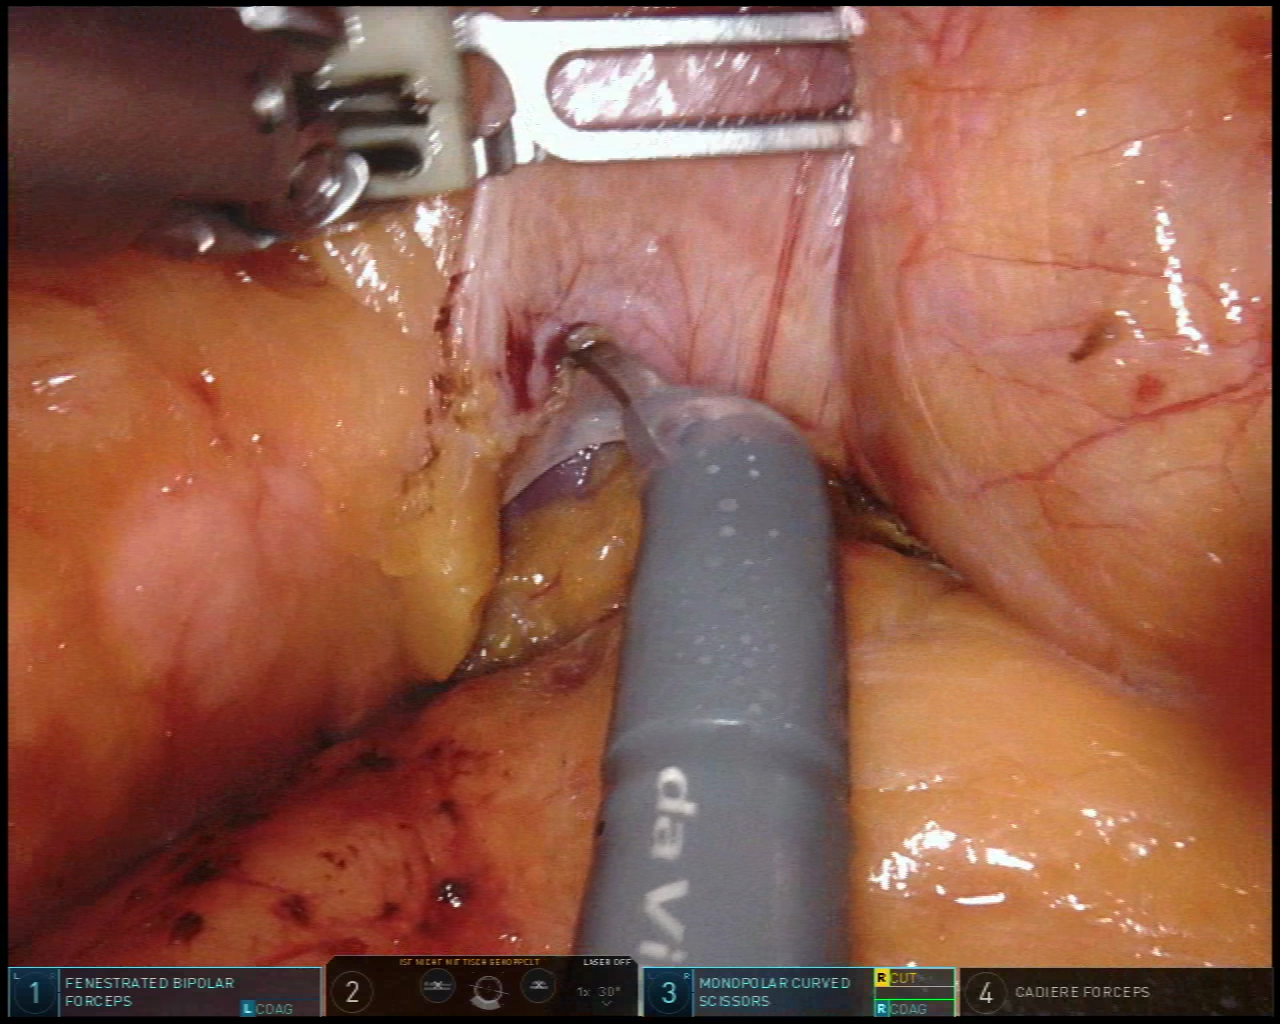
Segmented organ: pancreas
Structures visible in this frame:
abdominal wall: no
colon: no
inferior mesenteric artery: no
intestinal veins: no
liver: no
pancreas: yes
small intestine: no
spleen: yes
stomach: no
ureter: no
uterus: no
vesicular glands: no